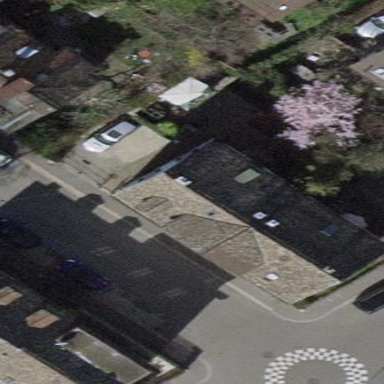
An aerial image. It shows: Semidetached house with gabled roof.